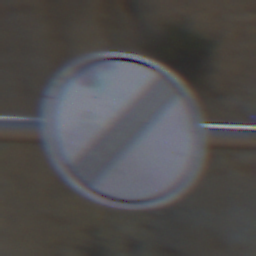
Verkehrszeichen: EndeSaemtlicherBegrenzungen
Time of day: MorningAfternoon
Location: Outdoor (Nature)
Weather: Clear
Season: NotSpecified
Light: Natural